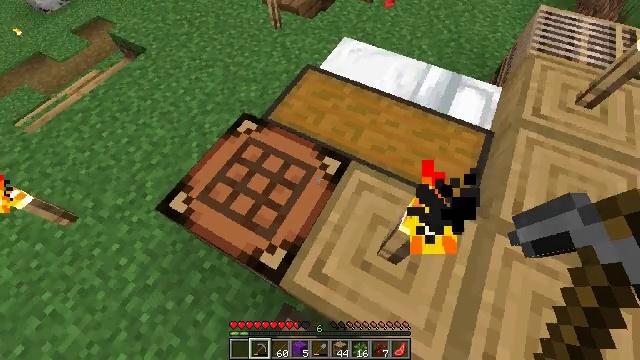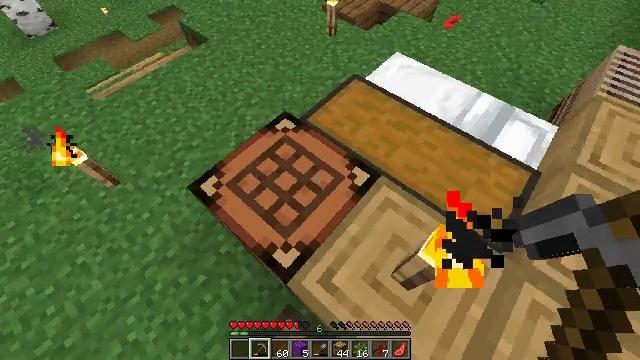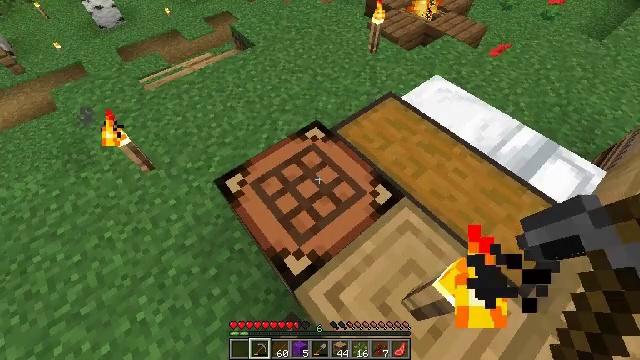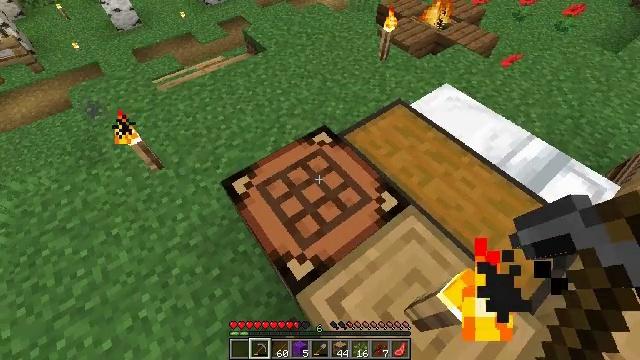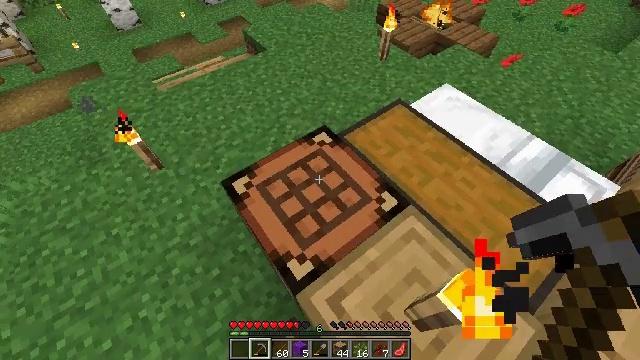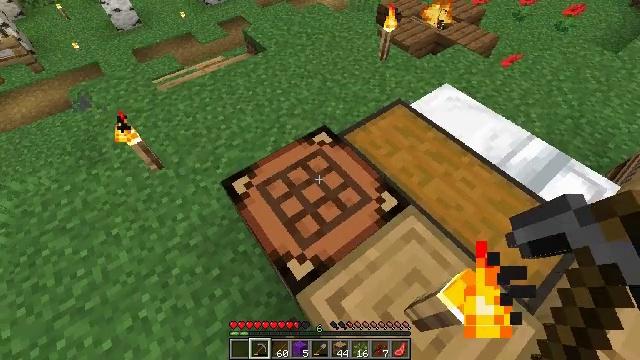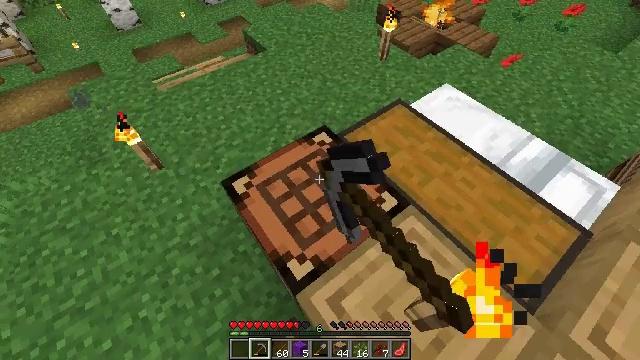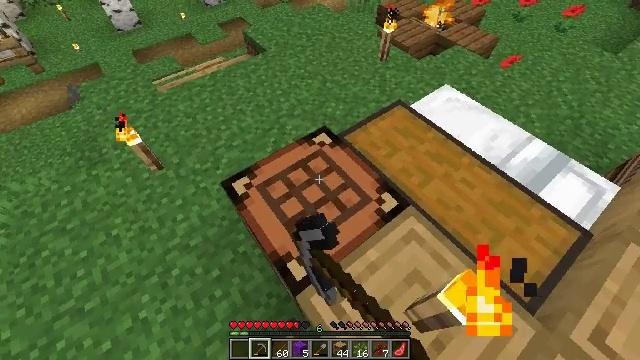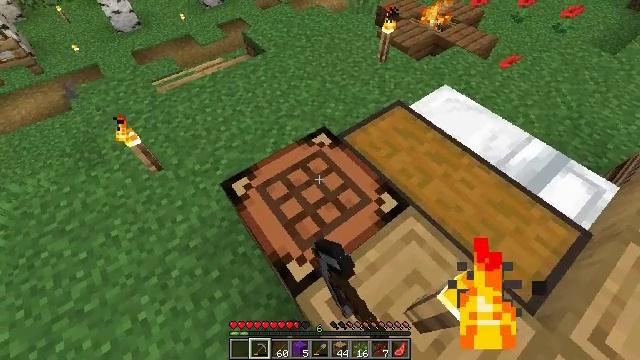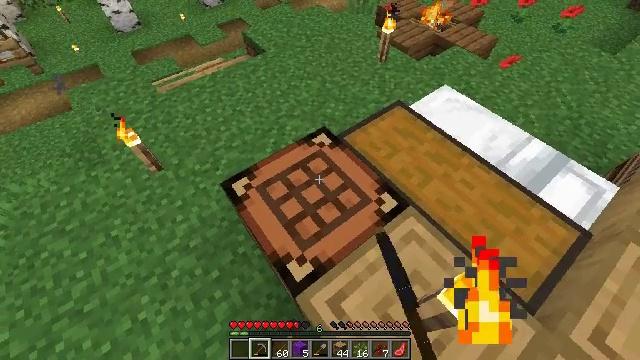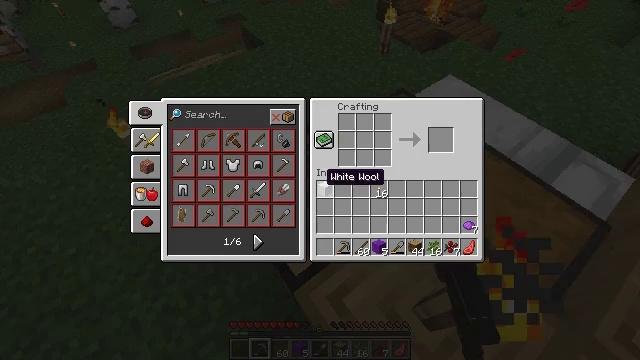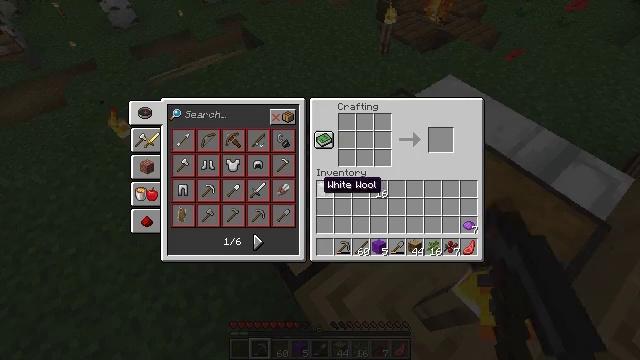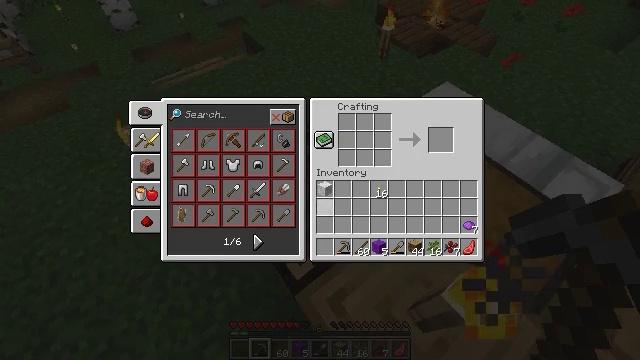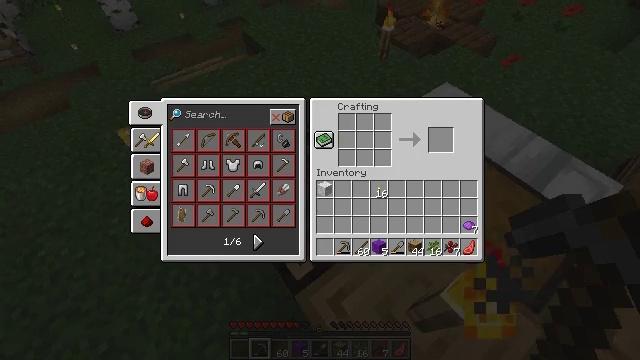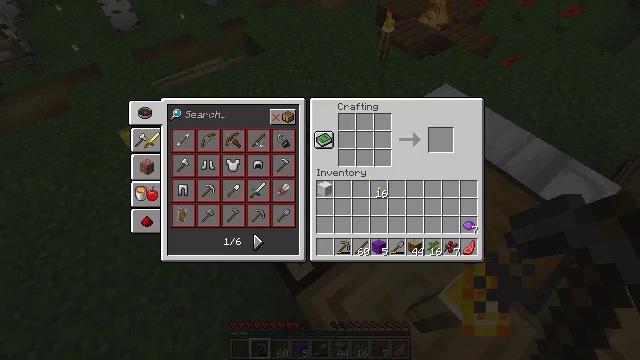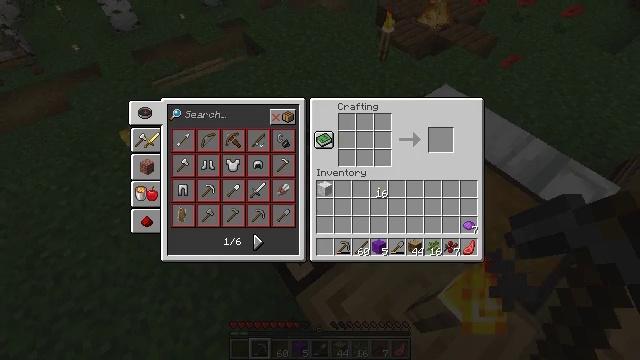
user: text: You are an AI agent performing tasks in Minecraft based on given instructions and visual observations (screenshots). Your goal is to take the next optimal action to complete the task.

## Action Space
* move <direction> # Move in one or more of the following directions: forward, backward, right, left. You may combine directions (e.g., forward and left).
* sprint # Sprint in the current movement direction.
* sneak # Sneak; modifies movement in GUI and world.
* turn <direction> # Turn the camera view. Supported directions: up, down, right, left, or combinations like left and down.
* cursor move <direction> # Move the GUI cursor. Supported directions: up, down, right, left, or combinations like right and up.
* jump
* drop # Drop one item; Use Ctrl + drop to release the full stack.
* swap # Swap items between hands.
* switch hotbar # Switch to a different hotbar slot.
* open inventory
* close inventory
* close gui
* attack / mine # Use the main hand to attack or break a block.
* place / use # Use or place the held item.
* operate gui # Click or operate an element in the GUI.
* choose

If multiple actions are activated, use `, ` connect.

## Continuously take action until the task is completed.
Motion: motion action
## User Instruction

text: Craft purple wool with dye and wool in the crafting table.
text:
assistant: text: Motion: turn left and up
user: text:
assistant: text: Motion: turn left and up
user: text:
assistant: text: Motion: turn left and up
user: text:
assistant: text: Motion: no_op
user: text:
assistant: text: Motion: use / place
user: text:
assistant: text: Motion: use / place
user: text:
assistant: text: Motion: no_op
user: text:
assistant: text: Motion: no_op
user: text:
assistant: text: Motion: sneak
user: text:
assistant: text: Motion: sneak
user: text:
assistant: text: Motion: sneak, cursor move down
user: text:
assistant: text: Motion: sneak, cursor move down
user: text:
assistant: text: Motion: sneak
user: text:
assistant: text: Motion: sneak
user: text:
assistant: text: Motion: sneak, cursor move left
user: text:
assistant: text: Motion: sneak, cursor move left
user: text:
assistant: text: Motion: sneak, cursor move left and down
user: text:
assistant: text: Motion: sneak, cursor move down
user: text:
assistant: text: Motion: sneak, cursor move right
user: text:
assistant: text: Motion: sneak, cursor move right
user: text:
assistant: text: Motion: sneak
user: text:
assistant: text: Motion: sneak
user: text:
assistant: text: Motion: sneak
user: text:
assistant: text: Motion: sneak
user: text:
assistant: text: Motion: sneak
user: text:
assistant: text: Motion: sneak, cursor move left and up
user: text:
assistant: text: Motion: sneak, cursor move up
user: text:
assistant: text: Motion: sneak
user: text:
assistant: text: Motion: sneak
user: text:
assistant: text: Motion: sneak